Question: I have a weird problem with my TableView which is always set to nil. I'll explain more:
This is my storyboard:

In my BuddyListViewController.m file I instantiate my ChatViewController :
'''
- (void)tableView:(UITableView *)tableView didSelectRowAtIndexPath:(NSIndexPath *)indexPath {
userName = (NSString *) [onlineBuddies objectAtIndex:indexPath.row];
JCChatViewController *chatController = [[JCChatViewController alloc] initWithUser:userName];
[self presentViewController:chatController animated:YES completion:nil];
}
'''
ChatViewController (.h) File
'''
@interface JCChatViewController : UIViewController <UITableViewDelegate, UITableViewDataSource> {
UITextField *messageField;
UITableView *tView;
}
@property (nonatomic,retain) IBOutlet UITextField *messageField;
@property (nonatomic,strong) IBOutlet UITableView *tView;
-(id) initWithUser:(NSString *) userName;
-(IBAction)sendMessage;
@end
'''
I also linked my tableView with my tView property
ChatViewController.m
'''
- (void)viewDidLoad {
[super viewDidLoad];
self.tView.delegate = self;
self.tView.dataSource = self;
[self.tView setSeparatorStyle:UITableViewCellSeparatorStyleNone];
}
'''
While debugging, I always have self.tView equal to nil, with is very bizarre, thus, my TableView Delegate methods are not invoked.
Best regards
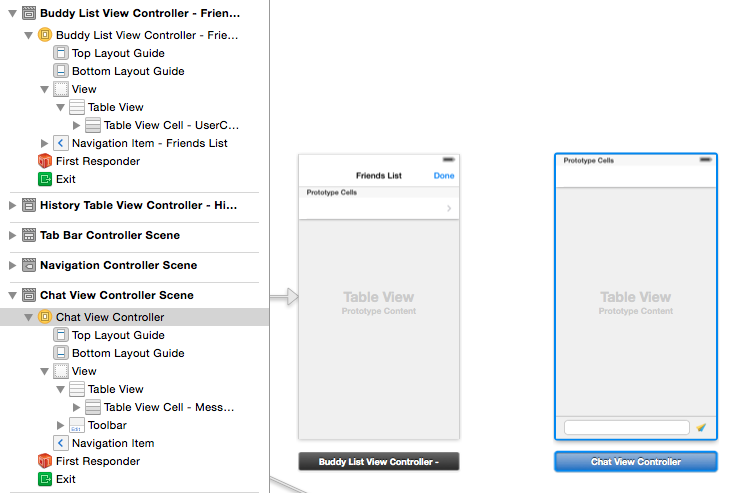
Answer: When you create object in code, you don't create it's view. If you want it's view to be created like it was described in your storyboard you have two options:
-
'''
- (id)instantiateViewControllerWithIdentifier:(NSString *)identifier
'''
You could take storyboard from your current view controller object.
Also you need to specify some to in your storyboard.
-
'''
- (void)prepareForSegue:(UIStoryboardSegue *)segue sender:(id)sender
'''
that should be overridden in controller.